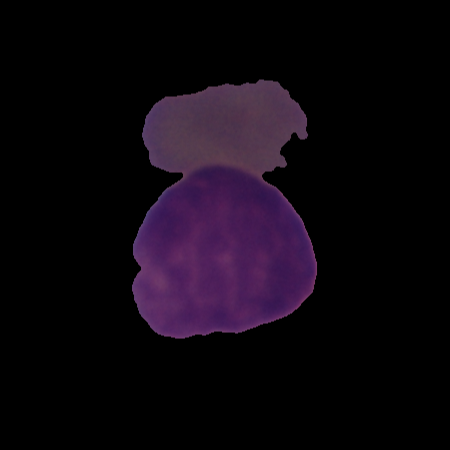
Label: cancer